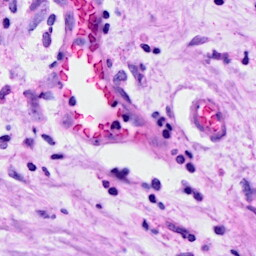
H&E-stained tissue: Breast